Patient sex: F
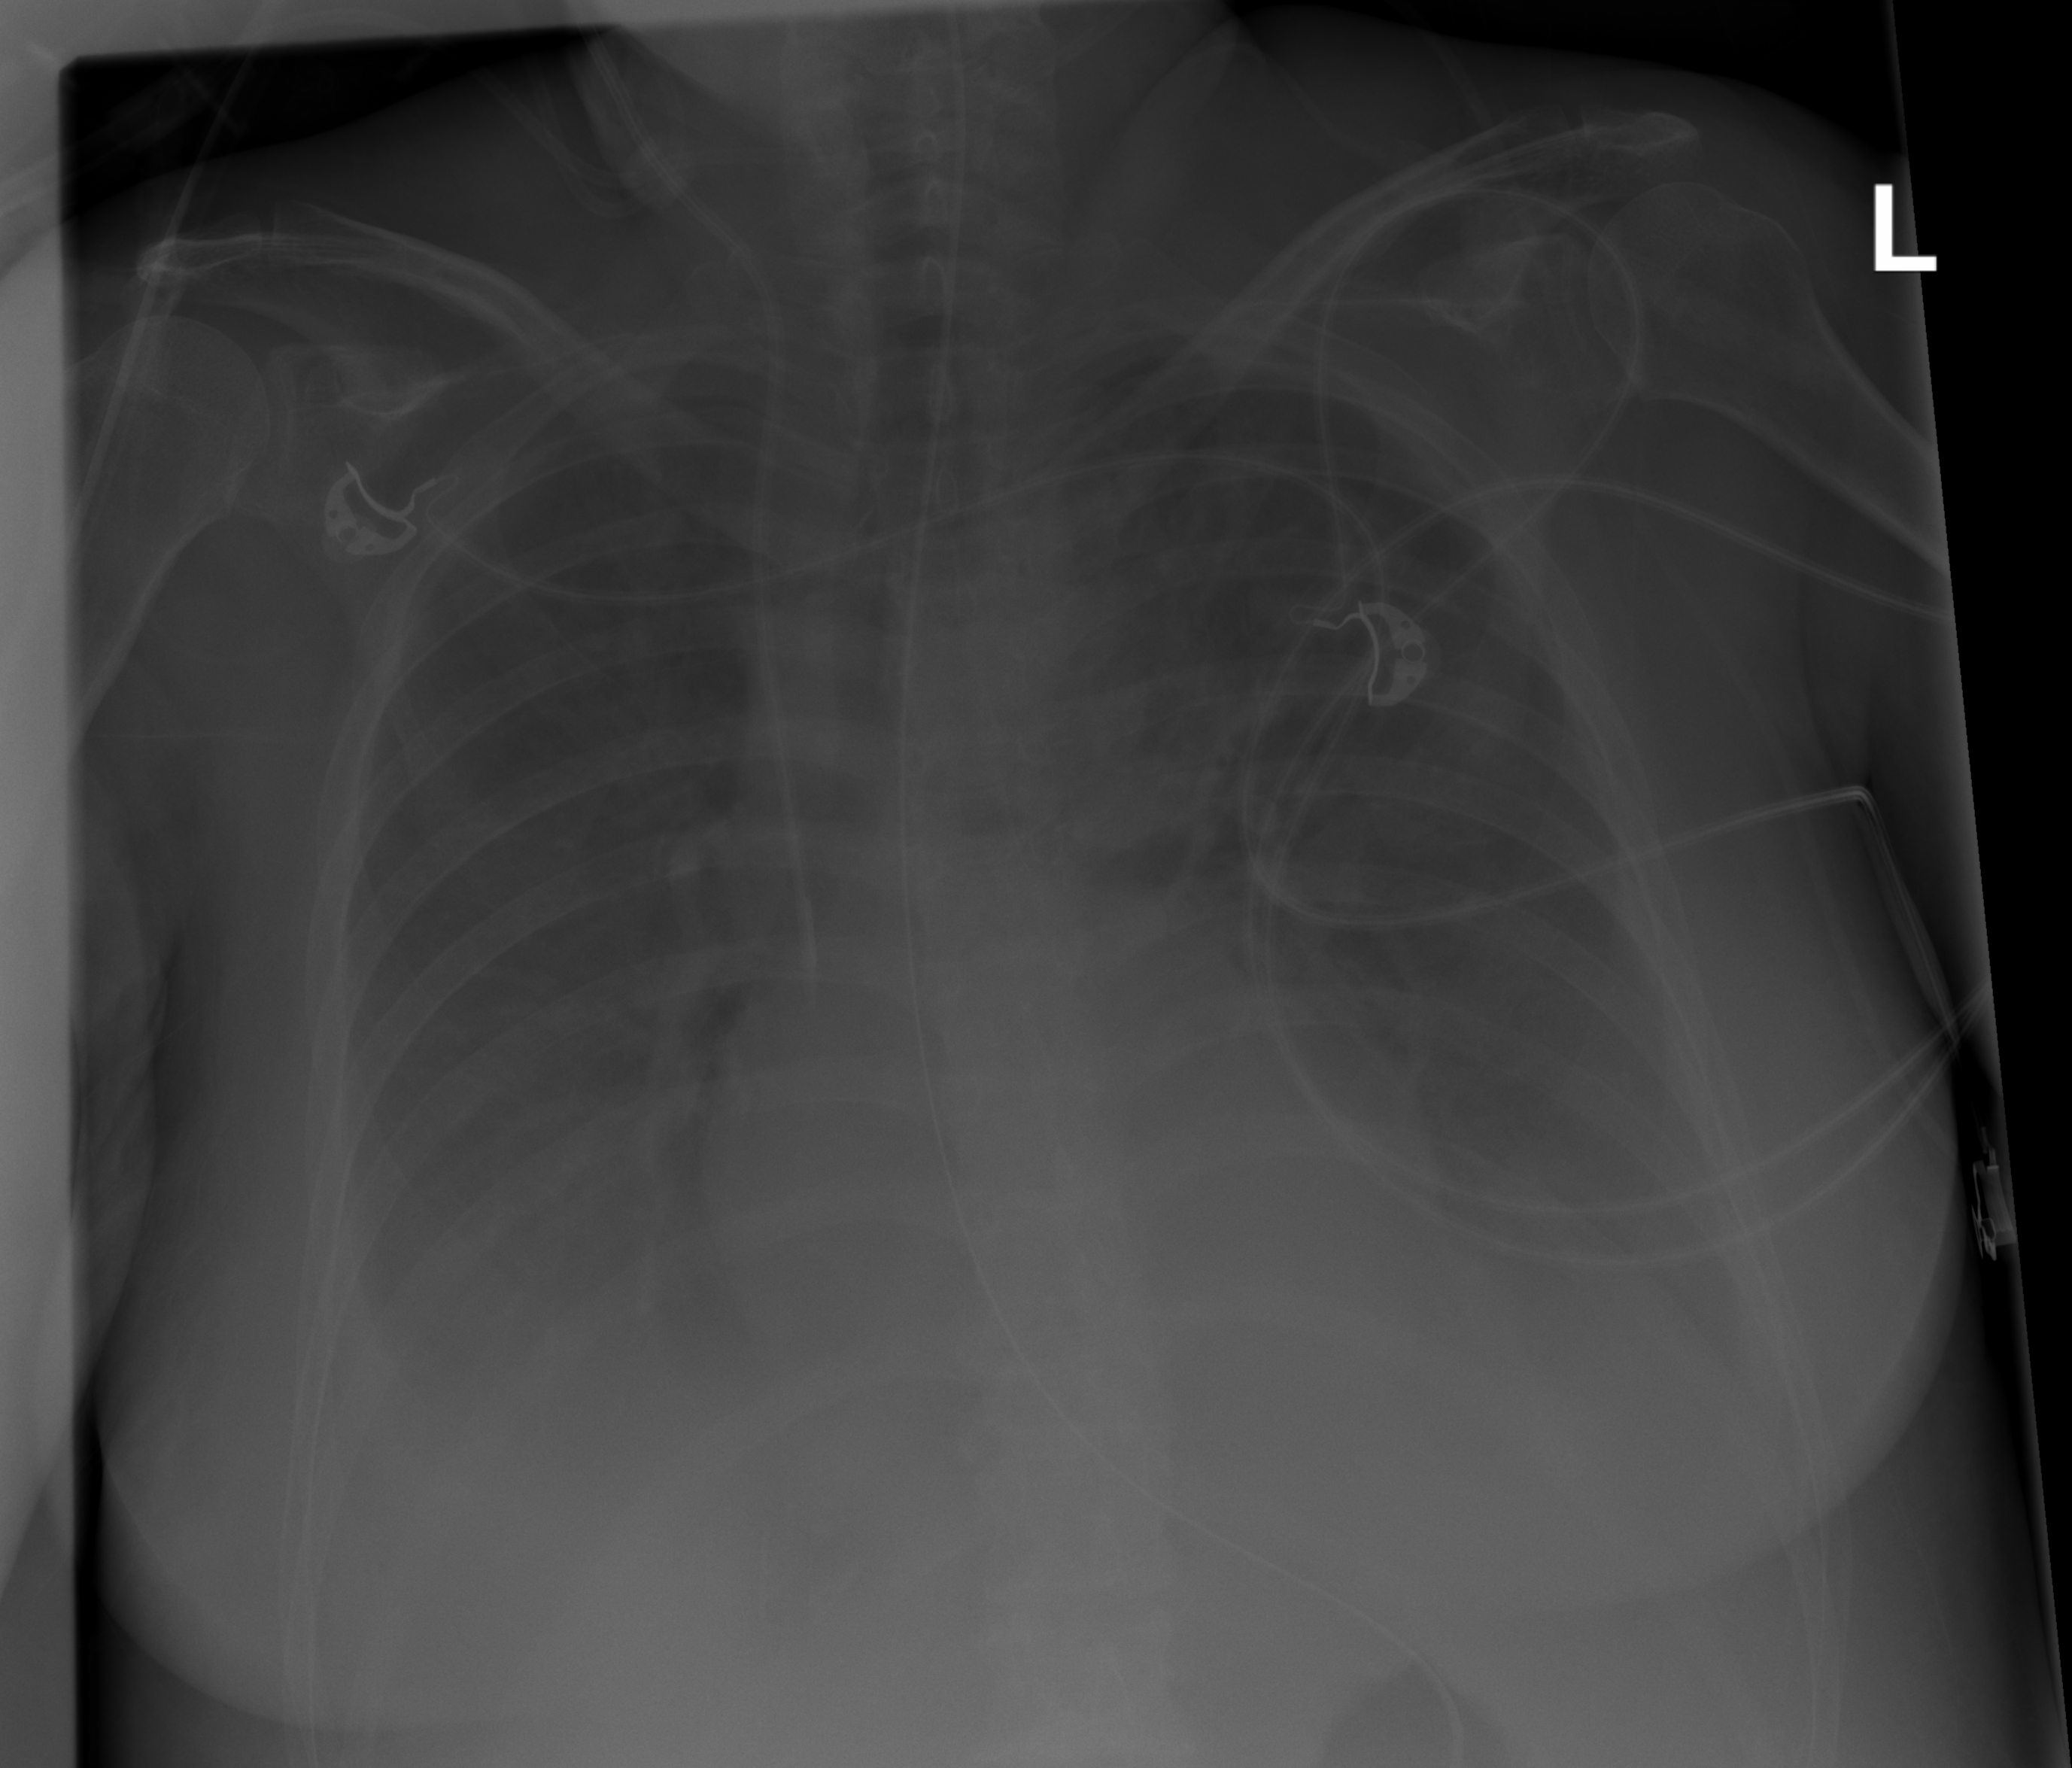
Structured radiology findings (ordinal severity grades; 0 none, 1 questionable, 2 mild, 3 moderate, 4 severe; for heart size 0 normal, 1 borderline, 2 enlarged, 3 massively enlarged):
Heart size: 0
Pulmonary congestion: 2
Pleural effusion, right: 3
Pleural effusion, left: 3
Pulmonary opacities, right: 0
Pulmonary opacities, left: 0
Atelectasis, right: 0
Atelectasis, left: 0